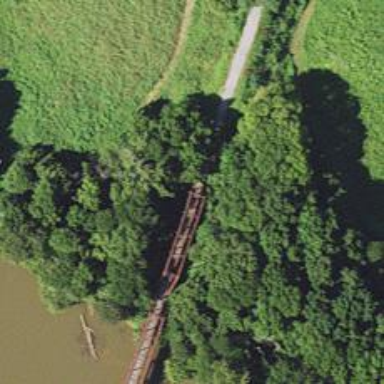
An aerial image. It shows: Abandoned railway next to cycleway.